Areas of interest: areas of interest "Wuhan Municipal People's Government Auditorium"
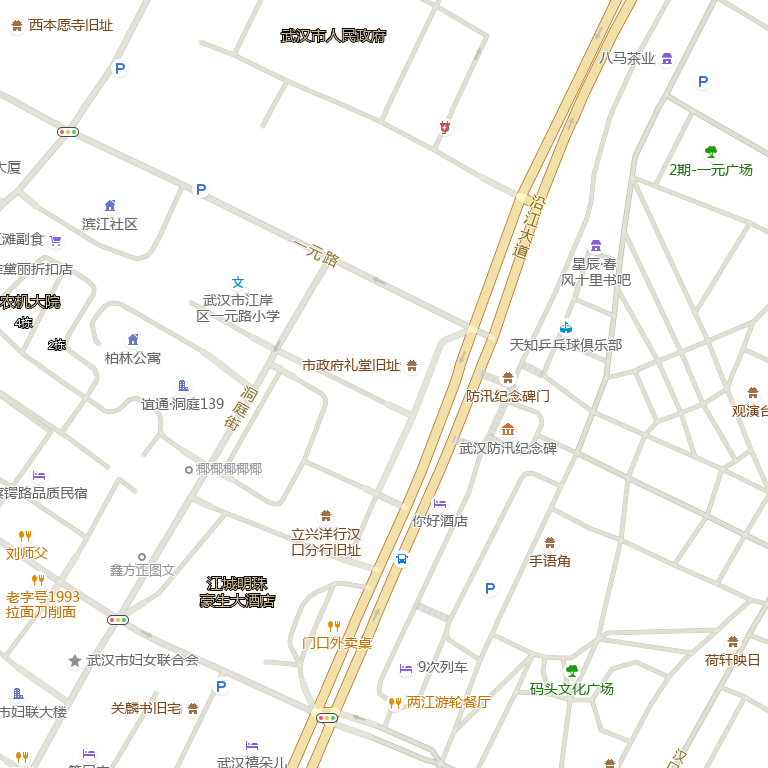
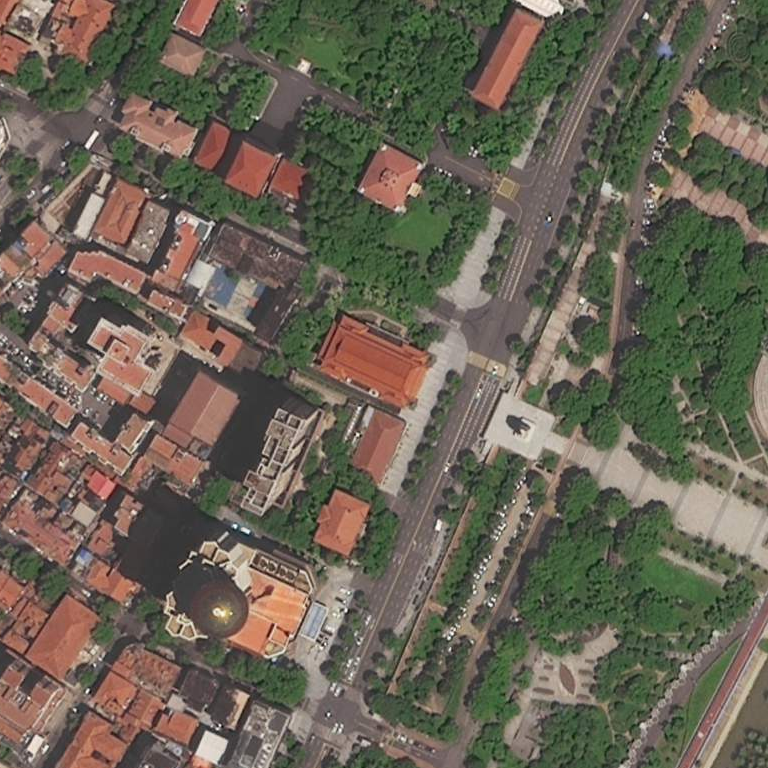